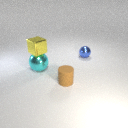
large cyan metal sphere below small yellow metal cube